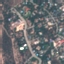
Land use / land cover: Residential